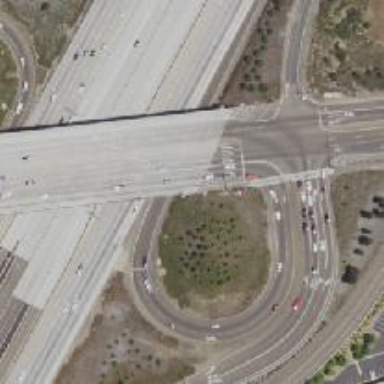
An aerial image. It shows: This image shows trunk highway that functions as expressway.